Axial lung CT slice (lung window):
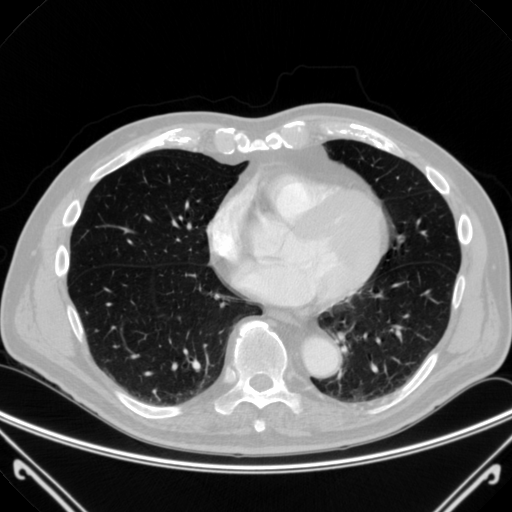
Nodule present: no